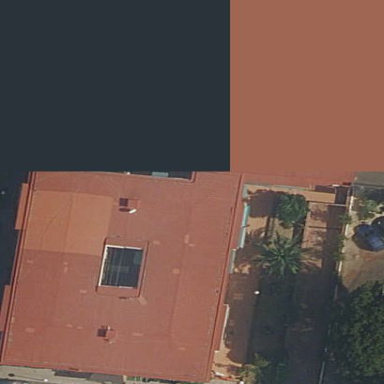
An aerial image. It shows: Apartment building with flat roof.